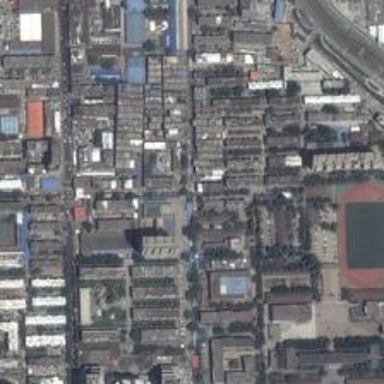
Several playgrounds is distributed in the different blocks .